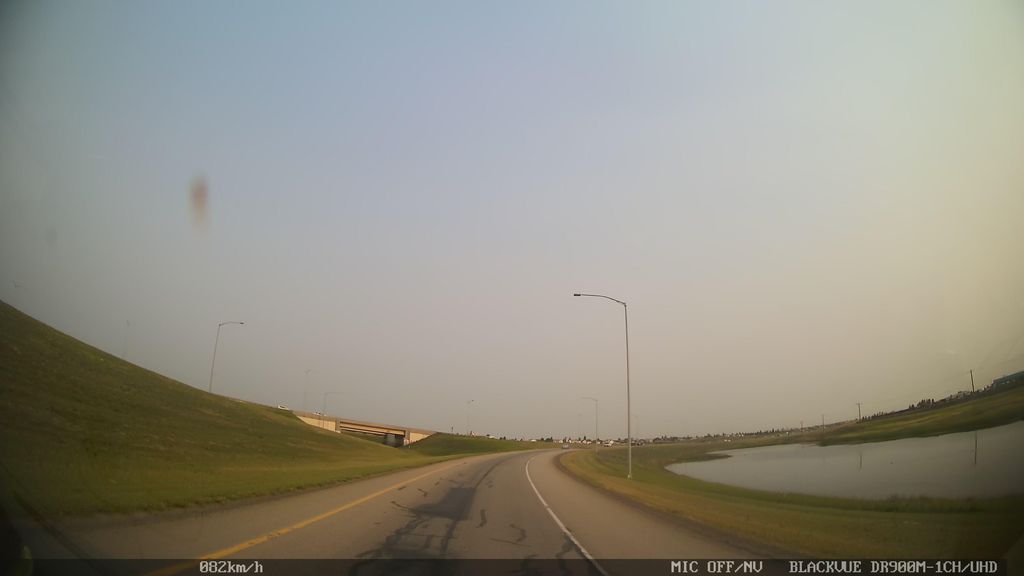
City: calgary